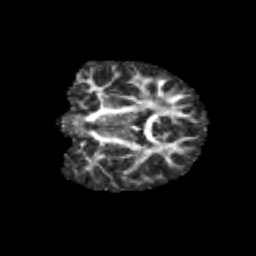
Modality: FA
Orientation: coronal
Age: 9
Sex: female
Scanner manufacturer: siemens
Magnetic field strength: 3 T
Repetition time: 3.8 s
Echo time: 0.07 s